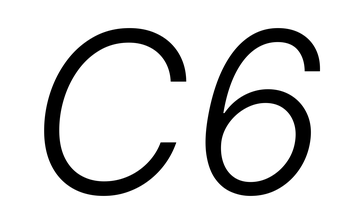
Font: Inter-Italic_Light_Italic